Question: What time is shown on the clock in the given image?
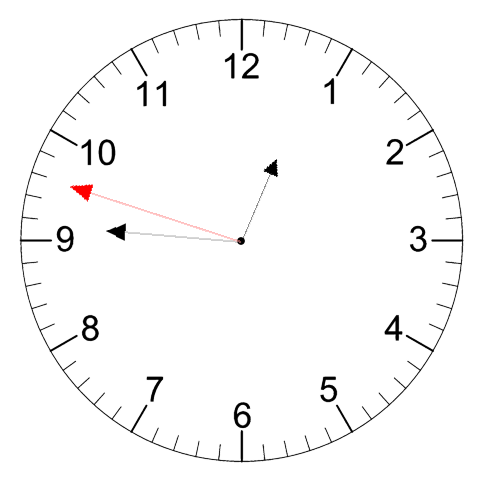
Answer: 12:45:48